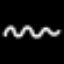
Label: squiggle